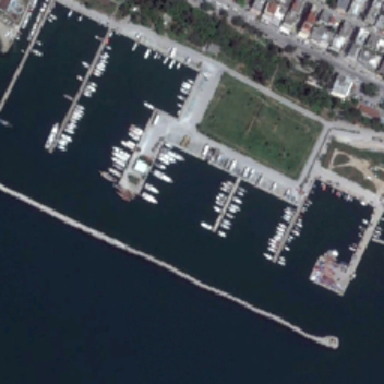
Many ships are parked at ports including playgrounds and dense forests .